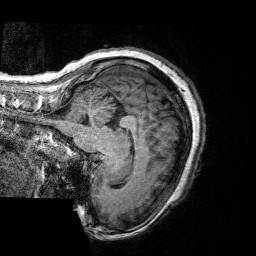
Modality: T1w
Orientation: sagittal
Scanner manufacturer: siemens
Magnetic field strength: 3 T
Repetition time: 2.3 s
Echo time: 0.00226 s